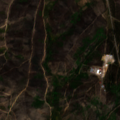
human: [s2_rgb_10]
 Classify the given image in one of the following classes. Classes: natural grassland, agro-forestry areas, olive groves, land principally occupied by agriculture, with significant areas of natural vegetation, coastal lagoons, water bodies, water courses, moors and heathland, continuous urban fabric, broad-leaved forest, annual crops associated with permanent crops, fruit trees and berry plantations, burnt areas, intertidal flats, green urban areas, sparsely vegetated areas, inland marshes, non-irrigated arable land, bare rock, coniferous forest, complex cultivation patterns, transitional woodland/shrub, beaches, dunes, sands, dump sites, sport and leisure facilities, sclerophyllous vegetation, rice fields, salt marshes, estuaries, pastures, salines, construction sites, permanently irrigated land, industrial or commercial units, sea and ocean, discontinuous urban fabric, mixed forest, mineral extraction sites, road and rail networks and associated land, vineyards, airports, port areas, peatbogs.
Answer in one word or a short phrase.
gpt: coniferous forest, transitional woodland/shrub